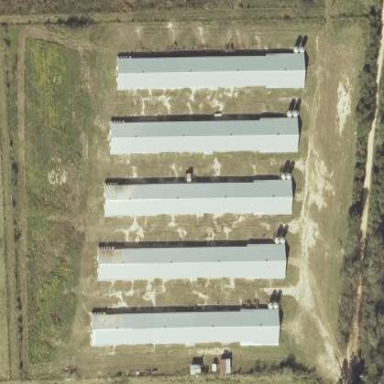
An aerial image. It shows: Poultry farmyard is depicted in the image.